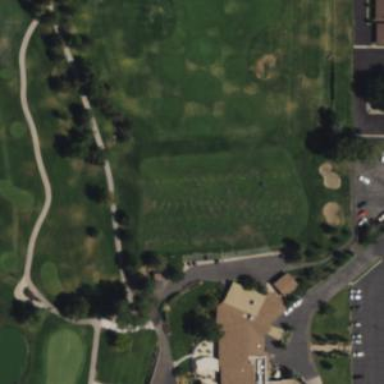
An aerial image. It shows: Grassy area designated as driving range for golf.